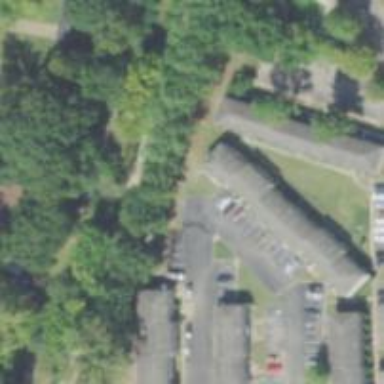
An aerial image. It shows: Image showing building with apartments.